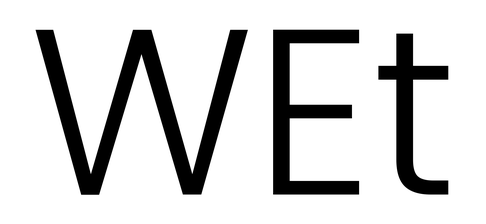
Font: Poppins-Light